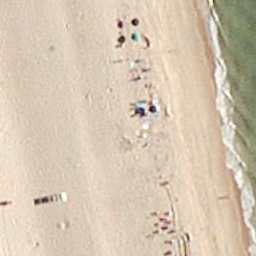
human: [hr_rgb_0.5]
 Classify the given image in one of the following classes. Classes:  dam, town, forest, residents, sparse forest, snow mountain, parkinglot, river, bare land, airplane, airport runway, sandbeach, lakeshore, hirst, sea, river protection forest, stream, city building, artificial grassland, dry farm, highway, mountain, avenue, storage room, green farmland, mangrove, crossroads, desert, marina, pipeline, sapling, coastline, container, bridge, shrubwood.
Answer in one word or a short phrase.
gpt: sandbeach